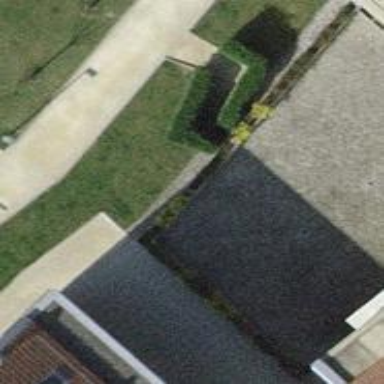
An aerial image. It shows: Hedge barrier.